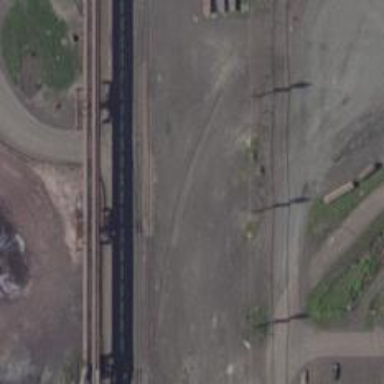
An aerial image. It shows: Abandoned railway spur.